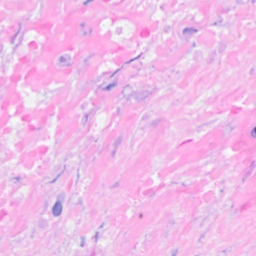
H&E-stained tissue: Breast